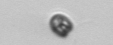
Label: Pyramimonas